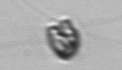
Label: flagellate_morphotype1